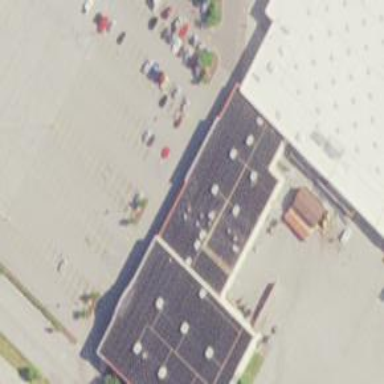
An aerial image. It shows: Retail building.